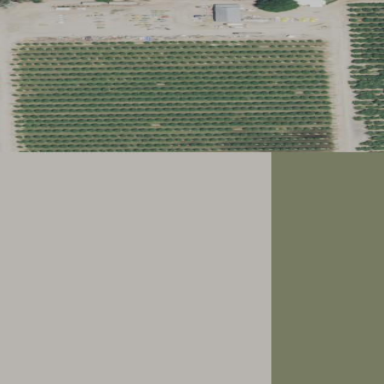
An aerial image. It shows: Almond orchard with rows of almond trees.